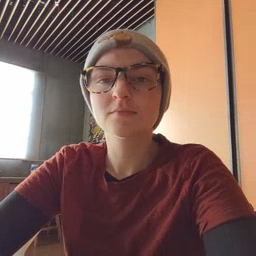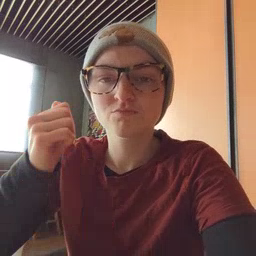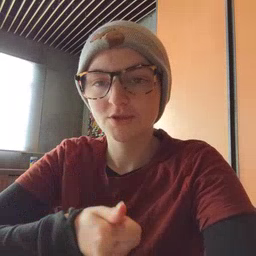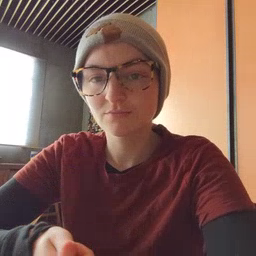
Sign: every